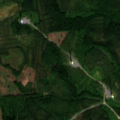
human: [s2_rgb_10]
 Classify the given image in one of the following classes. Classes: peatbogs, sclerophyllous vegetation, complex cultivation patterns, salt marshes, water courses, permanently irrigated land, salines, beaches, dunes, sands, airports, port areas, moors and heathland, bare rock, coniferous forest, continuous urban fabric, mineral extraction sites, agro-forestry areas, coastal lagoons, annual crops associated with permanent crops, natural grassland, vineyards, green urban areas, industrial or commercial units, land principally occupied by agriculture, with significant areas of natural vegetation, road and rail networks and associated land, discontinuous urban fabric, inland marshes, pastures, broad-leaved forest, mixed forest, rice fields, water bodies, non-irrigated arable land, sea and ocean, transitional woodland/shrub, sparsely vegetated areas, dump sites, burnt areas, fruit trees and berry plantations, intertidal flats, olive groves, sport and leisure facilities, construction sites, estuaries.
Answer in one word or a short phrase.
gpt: coniferous forest, mixed forest, transitional woodland/shrub